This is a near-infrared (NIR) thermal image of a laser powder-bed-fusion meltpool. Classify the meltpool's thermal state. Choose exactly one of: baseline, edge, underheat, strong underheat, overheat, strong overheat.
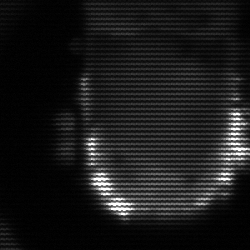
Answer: baseline